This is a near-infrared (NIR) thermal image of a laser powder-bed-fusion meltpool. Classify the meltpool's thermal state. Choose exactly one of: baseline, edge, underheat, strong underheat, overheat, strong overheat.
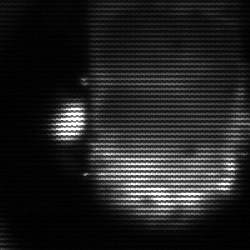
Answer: baseline